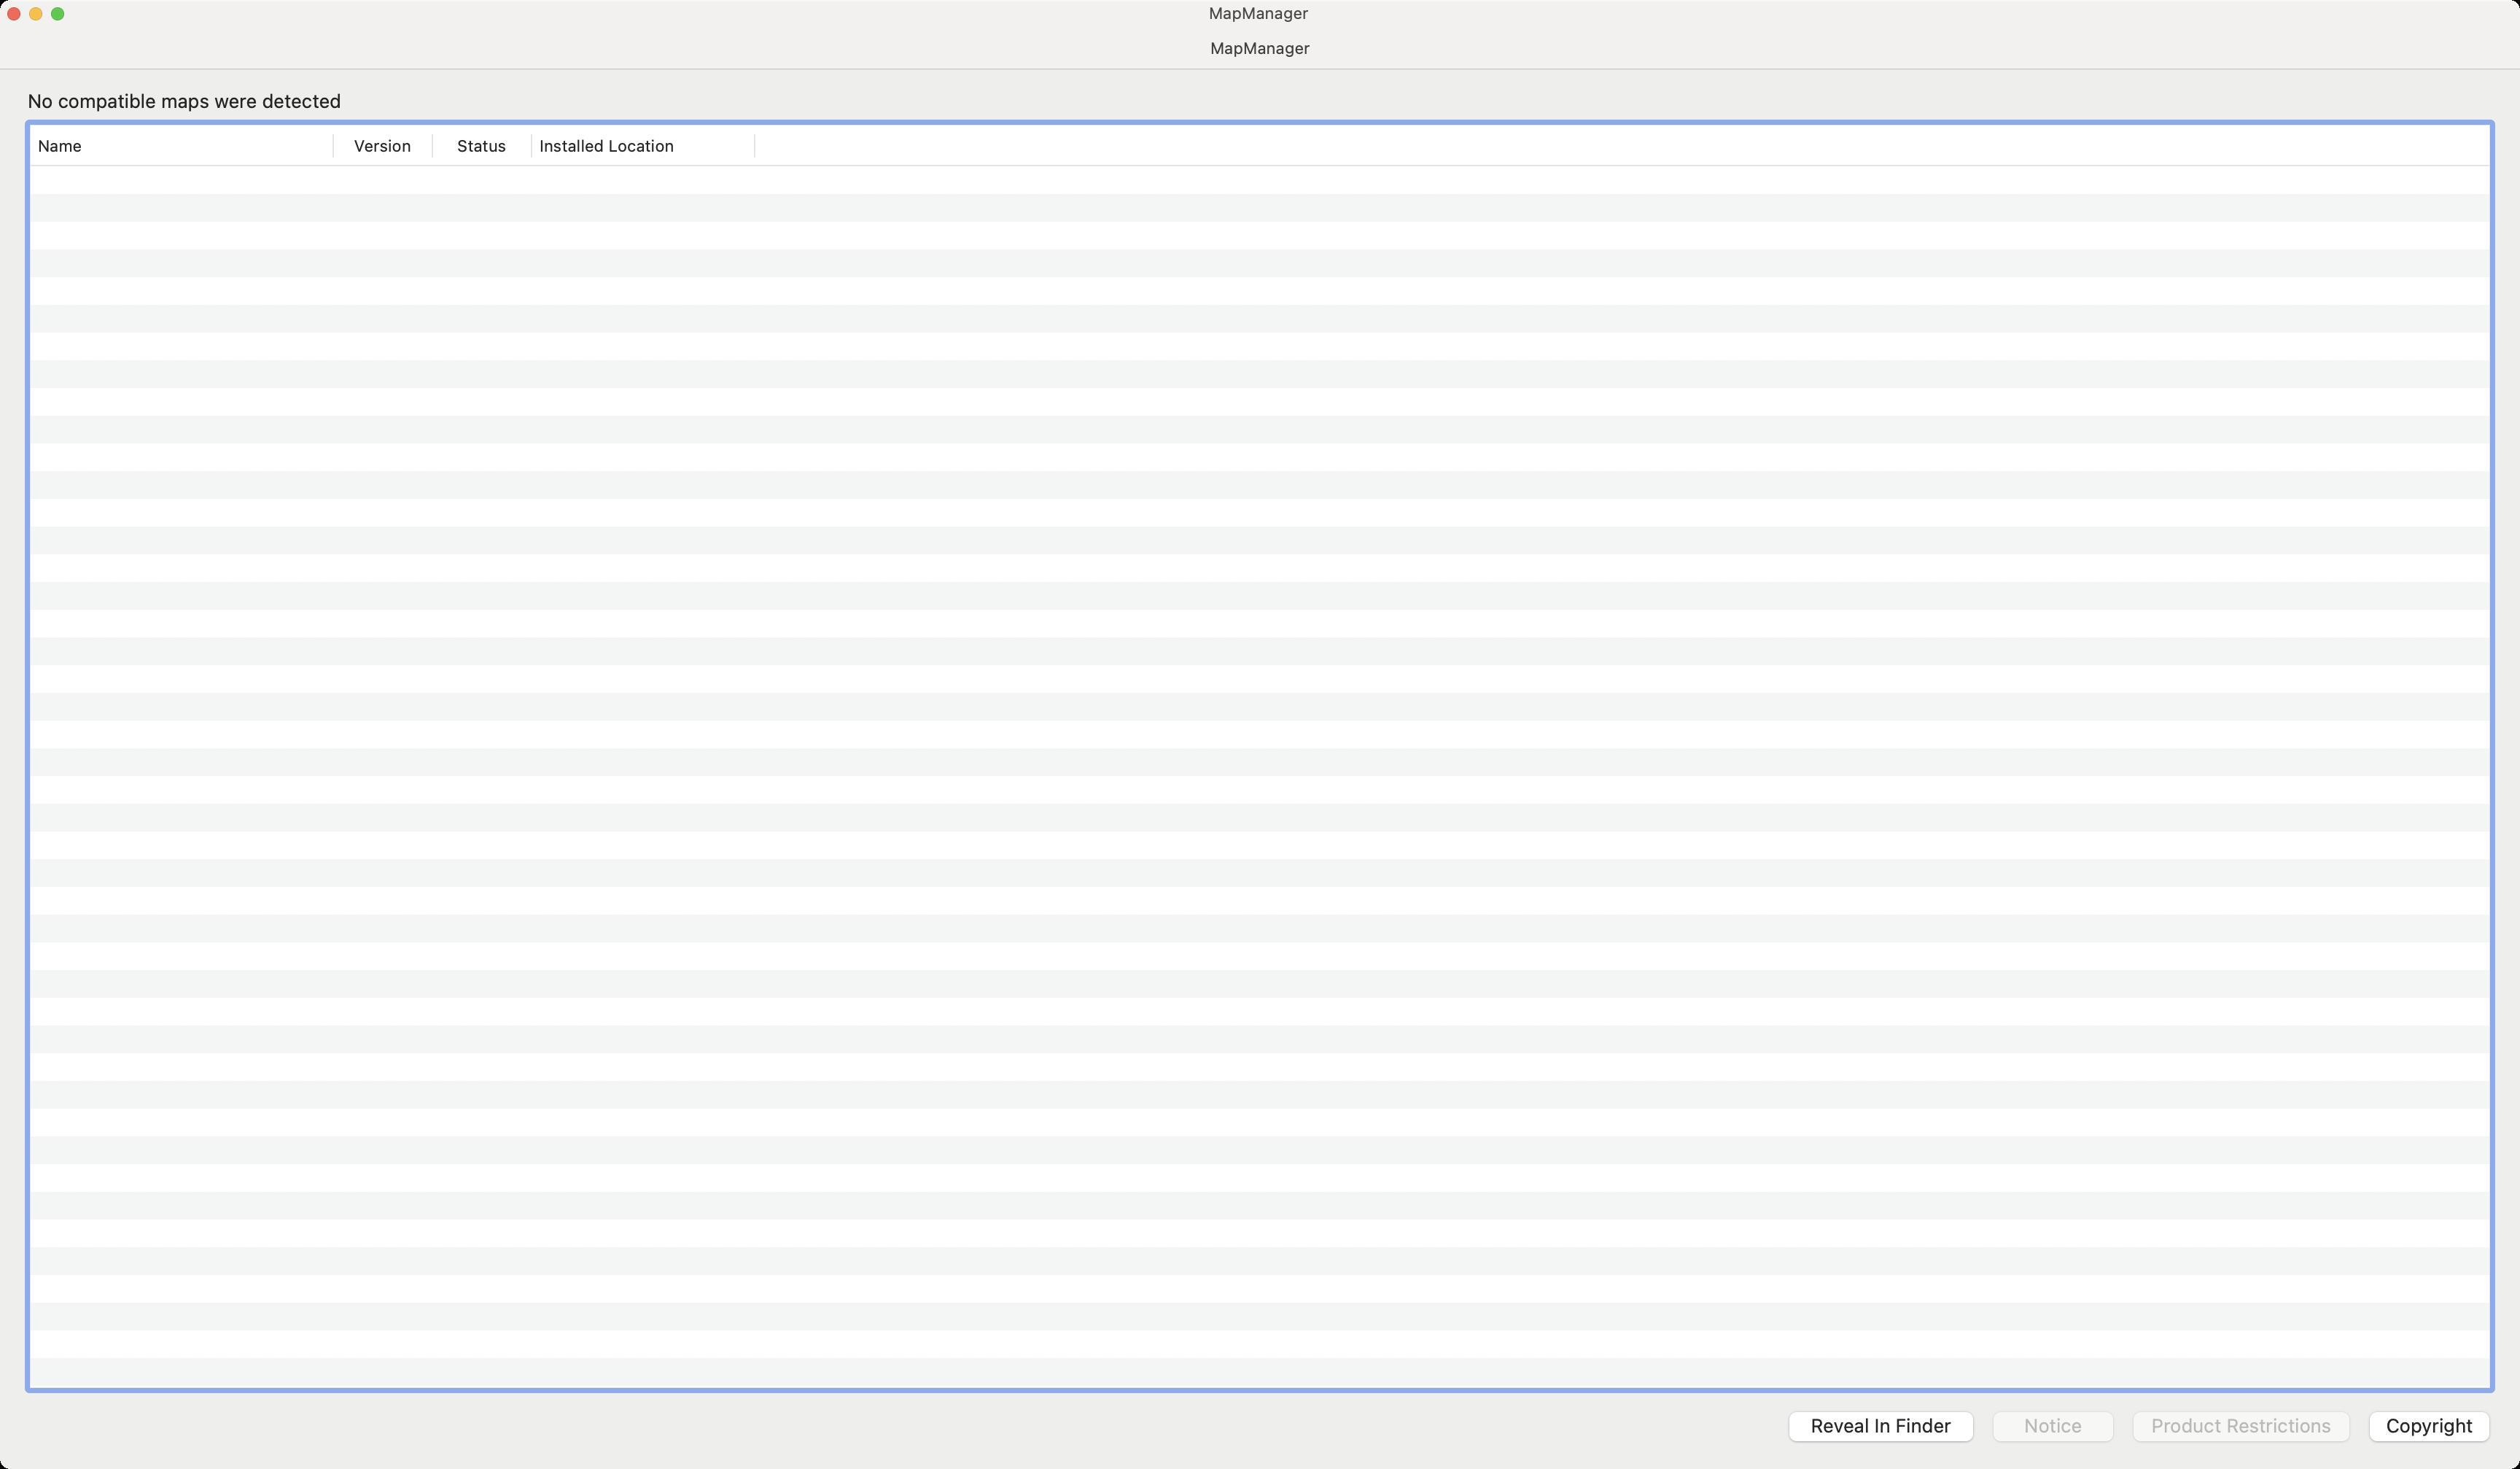
Accessibility tree:
{"name": "MapManager", "role": "AXWindow", "description": null, "role_description": "floating window", "value": null, "position": "0.00;38.00", "size": "1728;1007", "children": [{"name": null, "role": "AXScrollArea", "description": null, "role_description": "scroll area", "value": null, "position": "20.00;85.00", "size": "1688;867", "children": [{"name": null, "role": "AXTable", "description": null, "role_description": "table", "value": null, "position": "21.00;114.00", "size": "1686;837", "children": [{"name": null, "role": "AXColumn", "description": null, "role_description": "column", "value": null, "position": "21.00;114.00", "size": "208;837", "children": []}, {"name": null, "role": "AXColumn", "description": null, "role_description": "column", "value": null, "position": "229.00;114.00", "size": "68;837", "children": []}, {"name": null, "role": "AXColumn", "description": null, "role_description": "column", "value": null, "position": "297.00;114.00", "size": "68;837", "children": []}, {"name": null, "role": "AXColumn", "description": null, "role_description": "column", "value": null, "position": "365.00;114.00", "size": "153;837", "children": []}, {"name": null, "role": "AXGroup", "description": null, "role_description": "group", "value": null, "position": "21.00;86.00", "size": "1686;28", "children": [{"name": "Name", "role": "AXButton", "description": null, "role_description": "sort button", "value": null, "position": "21.00;86.00", "size": "208;28", "children": []}, {"name": "Version", "role": "AXButton", "description": null, "role_description": "sort button", "value": null, "position": "229.00;86.00", "size": "68;28", "children": []}, {"name": "Status", "role": "AXButton", "description": null, "role_description": "sort button", "value": null, "position": "297.00;86.00", "size": "68;28", "children": []}, {"name": "Installed_Location", "role": "AXButton", "description": null, "role_description": "sort button", "value": null, "position": "365.00;86.00", "size": "153;28", "children": []}]}]}, {"name": null, "role": "AXScrollBar", "description": null, "role_description": "scroll bar", "value": 0.0, "position": "21.00;935.00", "size": "1686;16", "children": []}, {"name": null, "role": "AXScrollBar", "description": null, "role_description": "scroll bar", "value": 1.0, "position": "1691.00;114.00", "size": "16;837", "children": []}]}, {"name": "Copyright", "role": "AXButton", "description": null, "role_description": "button", "value": null, "position": "1618.00;963.00", "size": "96;32", "children": []}, {"name": "Notice", "role": "AXButton", "description": null, "role_description": "button", "value": null, "position": "1360.00;963.00", "size": "96;32", "children": []}, {"name": "Reveal_In_Finder", "role": "AXButton", "description": null, "role_description": "button", "value": null, "position": "1220.00;963.00", "size": "140;32", "children": []}, {"name": null, "role": "AXStaticText", "description": null, "role_description": "text", "value": "No compatible maps were detected", "position": "17.00;60.00", "size": "512;17", "children": []}, {"name": "Product_Restrictions", "role": "AXButton", "description": null, "role_description": "button", "value": null, "position": "1456.00;963.00", "size": "162;32", "children": []}, {"name": "tab_bar", "role": "AXTabGroup", "description": "Tab bar, 1 tab", "role_description": "tab group", "value": "{\n    \"name\": \"MapManager\",\n    \"role\": \"AXRadioButton\",\n    \"description\": null,\n    \"role_description\": \"tab\",\n    \"value\": true,\n    \"position\": \"-1.00;19.00\",\n    \"size\": \"1730;28\",\n    \"children\": [\n        {\n            \"name\": \"Close_tab\",\n            \"role\": \"AXButton\",\n            \"description\": \"Close\",\n            \"role_description\": \"button\",\n            \"value\": null,\n            \"position\": \"4.00;25.00\",\n            \"size\": \"16;16\",\n            \"children\": []\n        }\n    ]\n}", "position": "0.00;19.00", "size": "1728;28", "children": [{"name": "MapManager", "role": "AXRadioButton", "description": null, "role_description": "tab", "value": true, "position": "-1.00;19.00", "size": "1730;28", "children": [{"name": "Close_tab", "role": "AXButton", "description": "Close", "role_description": "button", "value": null, "position": "4.00;25.00", "size": "16;16", "children": []}]}]}, {"name": null, "role": "AXButton", "description": null, "role_description": "close button", "value": null, "position": "3.00;5.00", "size": "13;9", "children": []}, {"name": null, "role": "AXButton", "description": null, "role_description": "zoom button", "value": null, "position": "33.00;5.00", "size": "13;9", "children": [{"name": null, "role": "AXGroup", "description": null, "role_description": "group", "value": null, "position": "33.00;5.00", "size": "13;9", "children": [{"name": null, "role": "AXGroup", "description": null, "role_description": "group", "value": null, "position": "33.00;5.00", "size": "13;9", "children": []}]}]}, {"name": null, "role": "AXButton", "description": null, "role_description": "minimize button", "value": null, "position": "18.00;5.00", "size": "13;9", "children": []}, {"name": null, "role": "AXStaticText", "description": null, "role_description": "text", "value": "MapManager", "position": "827.00;2.00", "size": "73;14", "children": []}]}